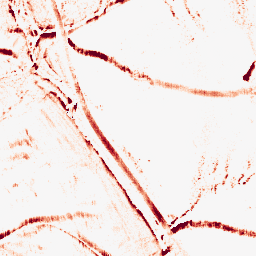
Category: morphological
Decomposition family: morphological_rect
Decomposition parameters: operation: opening
width: 5
height: 10
Upsampling method: bicubic_16x
Upsampling parameters: scale: 16
Upsampling scale: 16